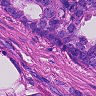
Metastatic tissue present: yes